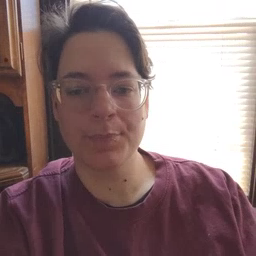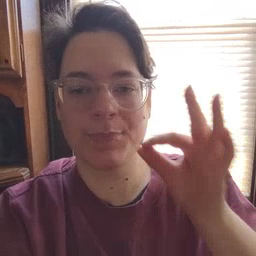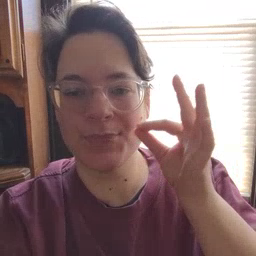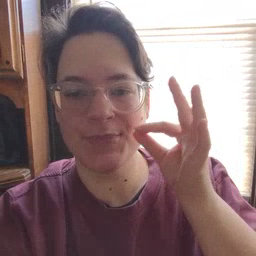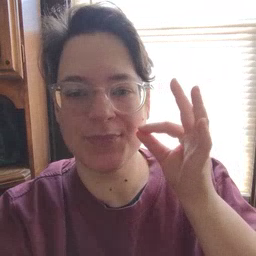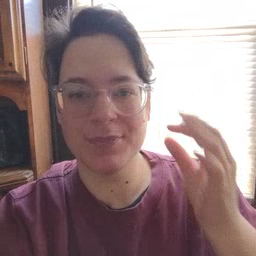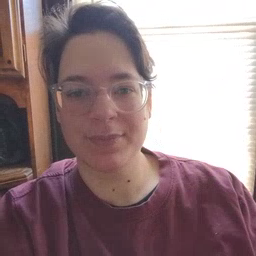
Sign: kitty